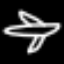
Label: airplane